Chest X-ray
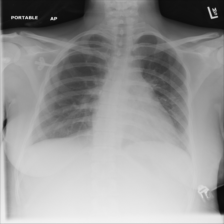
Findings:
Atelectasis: negative
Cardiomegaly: negative
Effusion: negative
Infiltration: negative
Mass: negative
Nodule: negative
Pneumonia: negative
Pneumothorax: negative
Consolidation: negative
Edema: negative
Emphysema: negative
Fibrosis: negative
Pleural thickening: negative
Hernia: negative